Platform: macOS
Application: Arc Browser
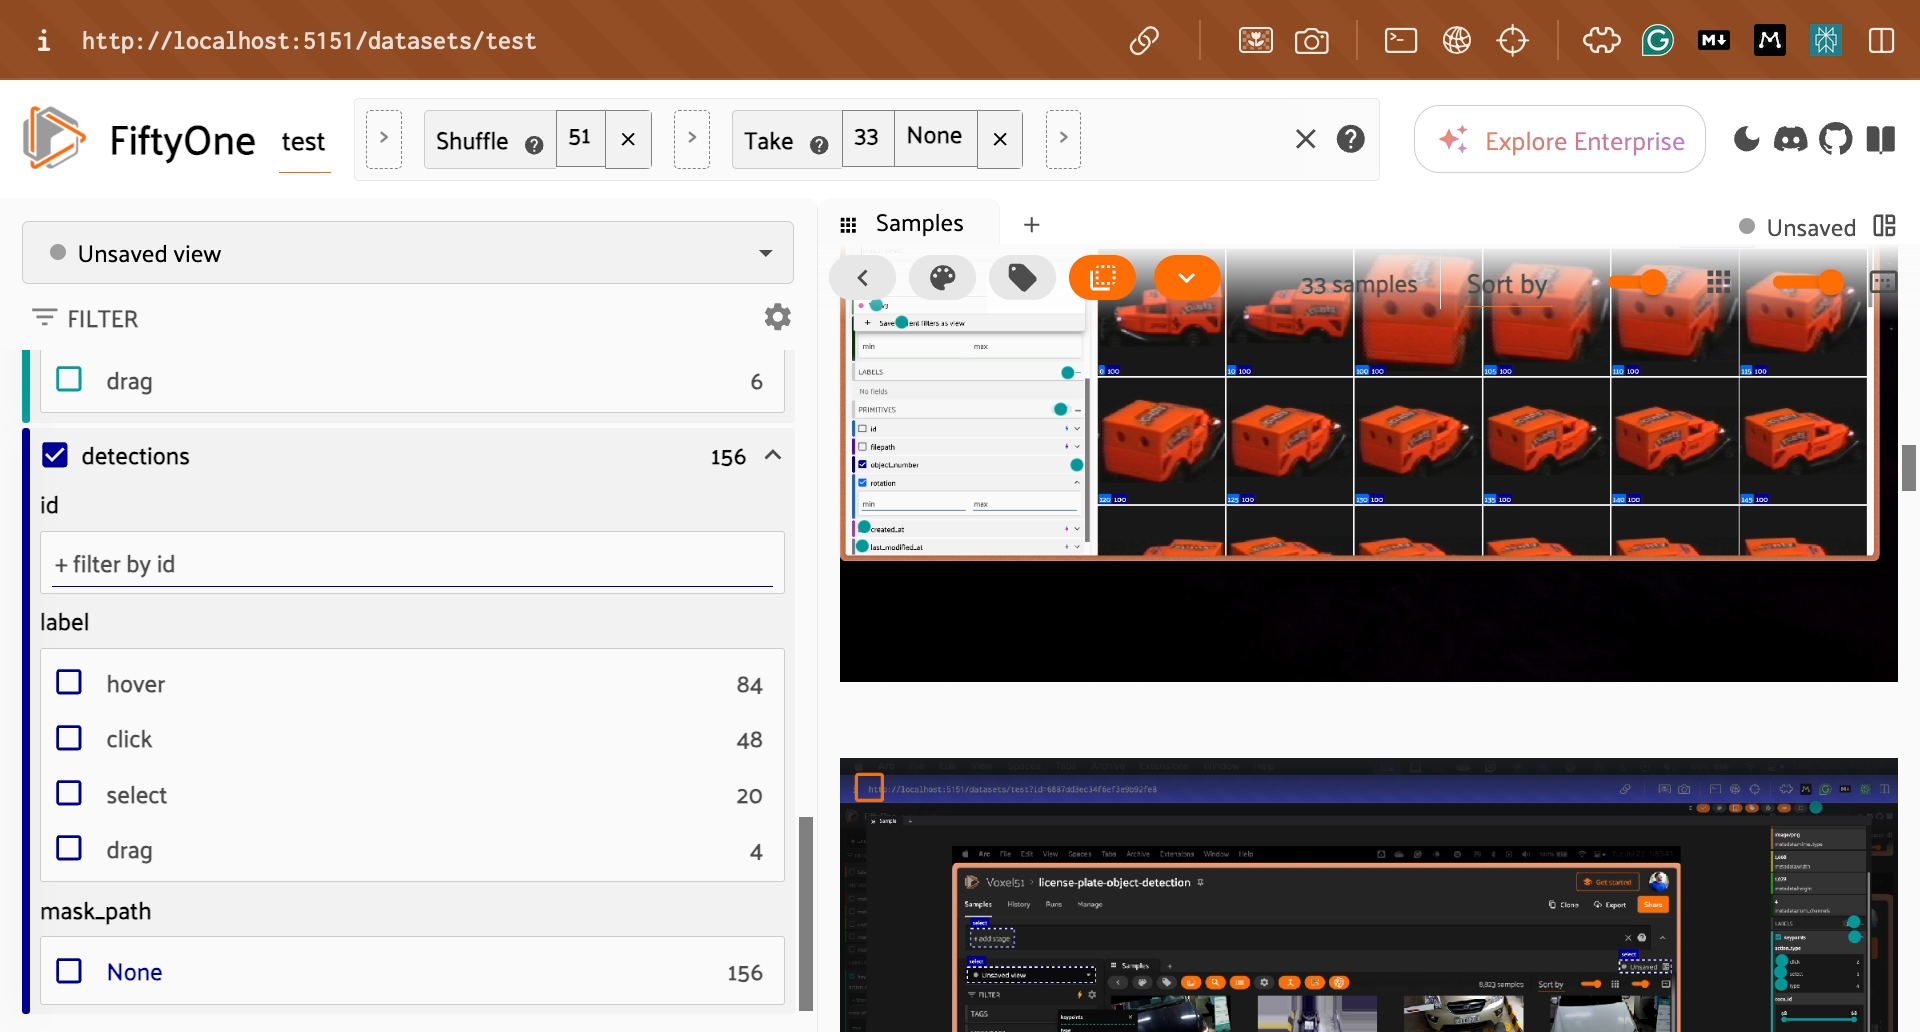
task_description: Filter samples in the samples panel to those with a detections label of hover
action_type: select
element_info: Menu Item
steps_since_start: 1